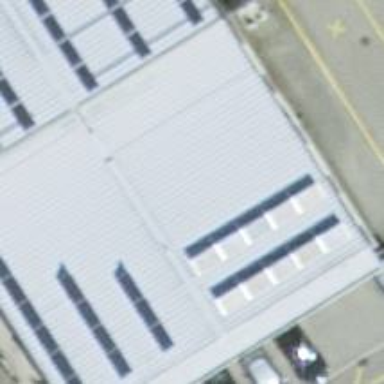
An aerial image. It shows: Industrial building.